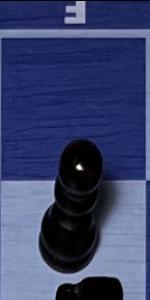
Label: Pawn_Black